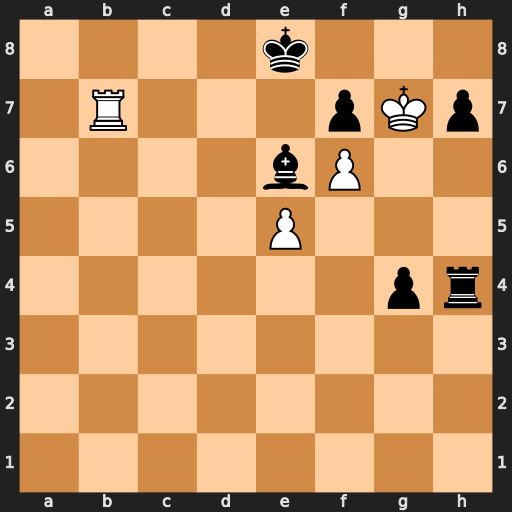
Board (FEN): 4k3/1R3pKp/4bP2/4P3/6pr/8/8/8
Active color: w
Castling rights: -
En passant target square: -
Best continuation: Re7+ Kd8 Rxe6 g3 Kxf7